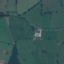
Land use / land cover: Pasture